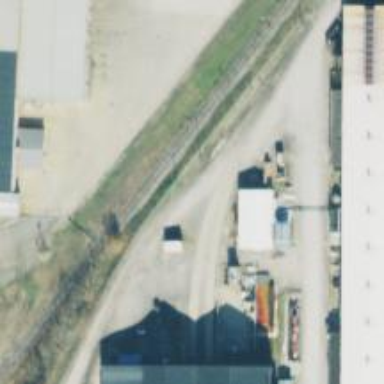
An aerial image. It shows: Abandoned railway spur.